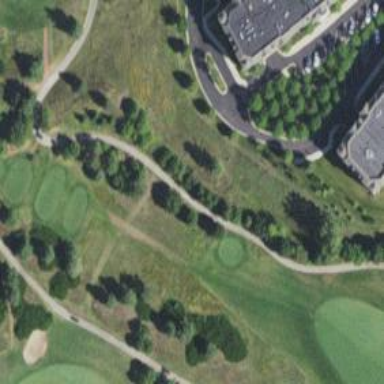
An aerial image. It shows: Footway that resembles golf path.